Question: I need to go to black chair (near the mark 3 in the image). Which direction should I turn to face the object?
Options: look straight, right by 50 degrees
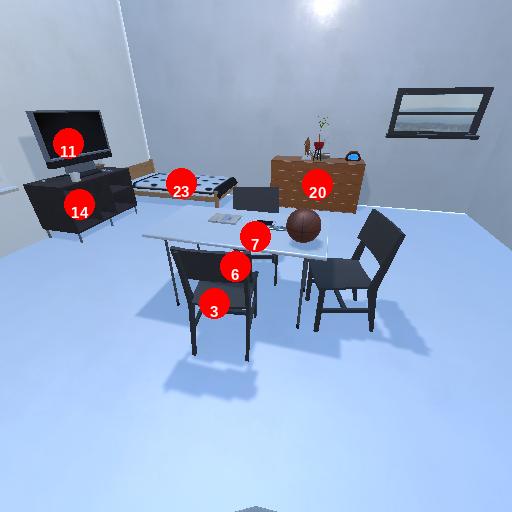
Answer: look straight